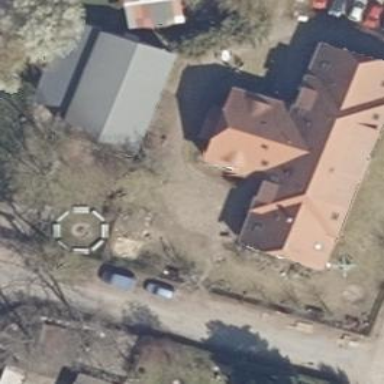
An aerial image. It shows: Simple and straightforward house.